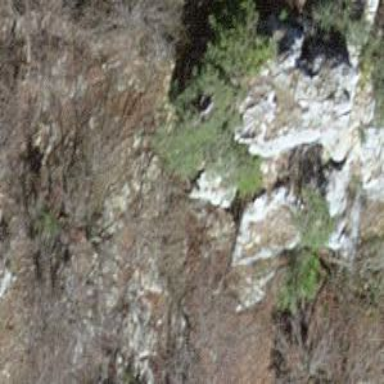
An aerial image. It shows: Cliff in nature.